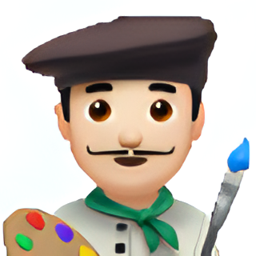
Name: male artist type 1 2
Emoji: 👨🏻‍🎨
Group: People & Body
Sub-group: person-role